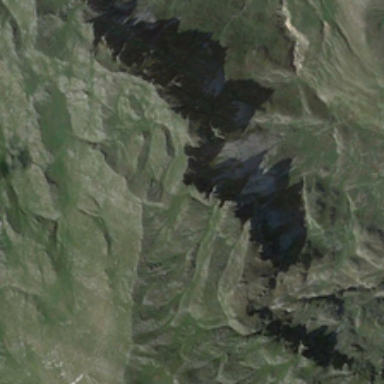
It is a large piece of green mountain .